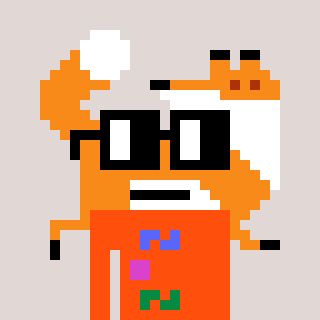
a pixel art character with square black glasses, a fox-shaped head and a orange-colored body on a warm background